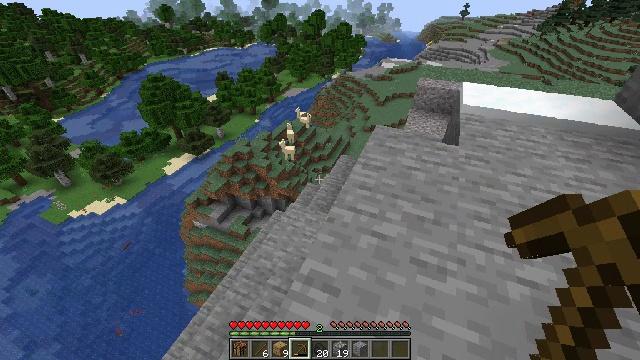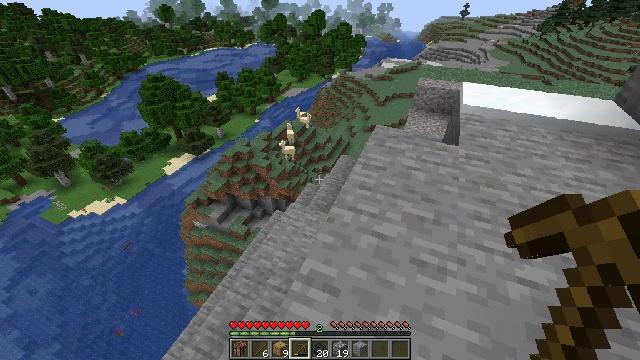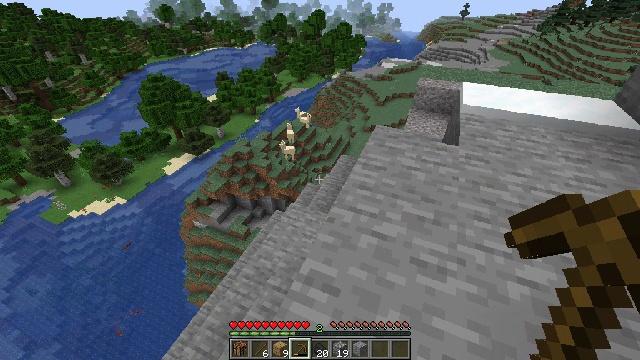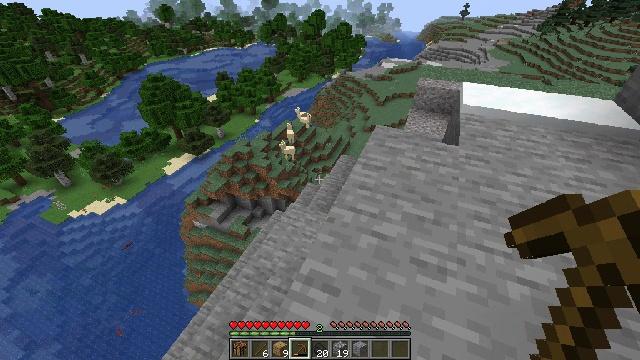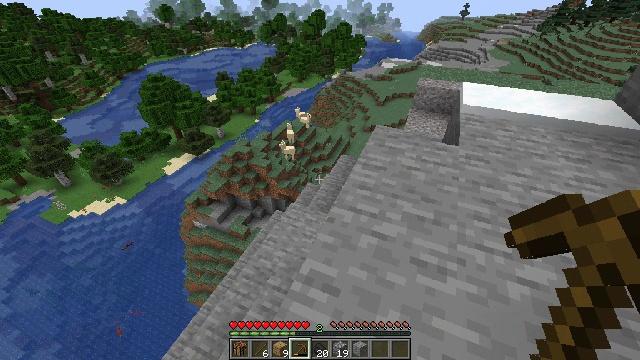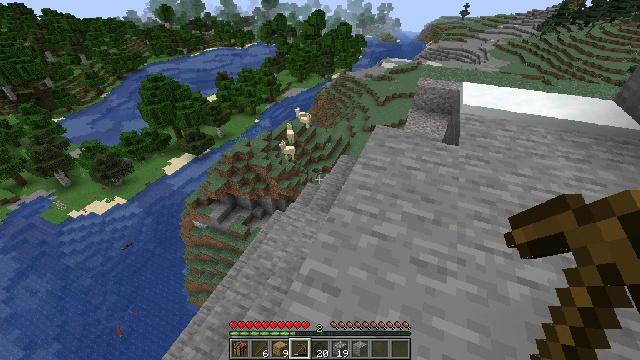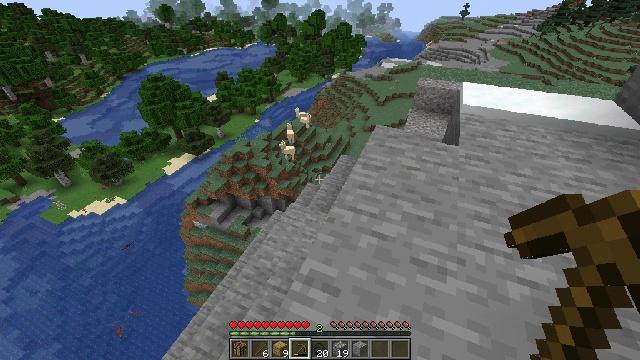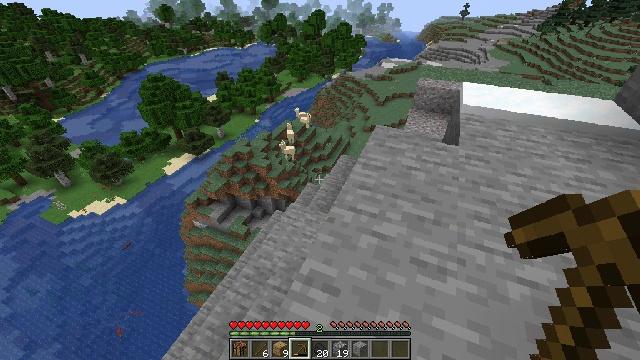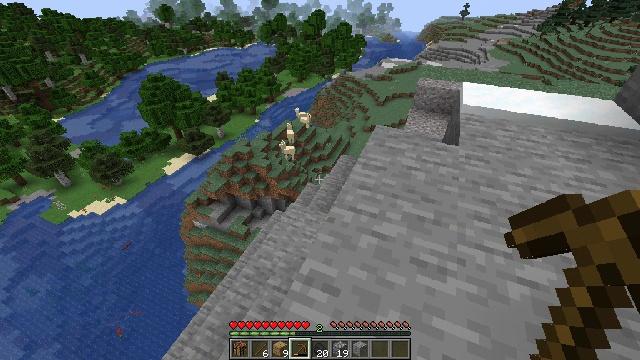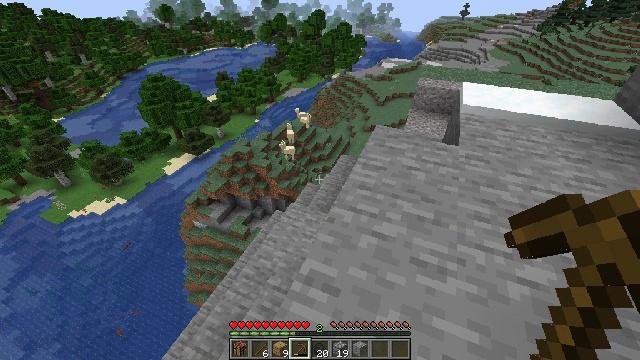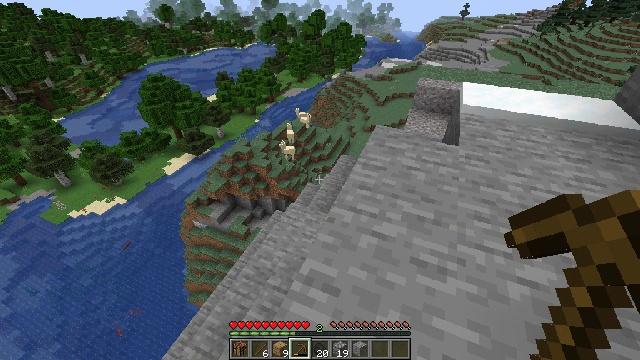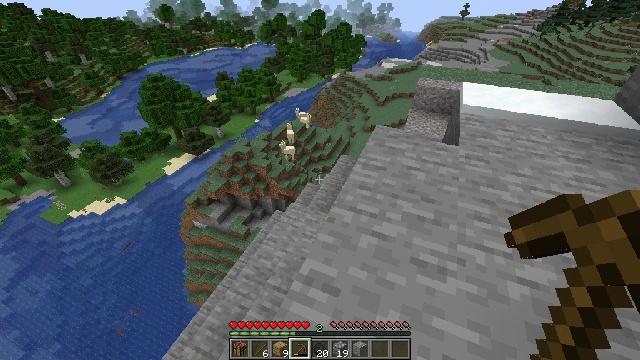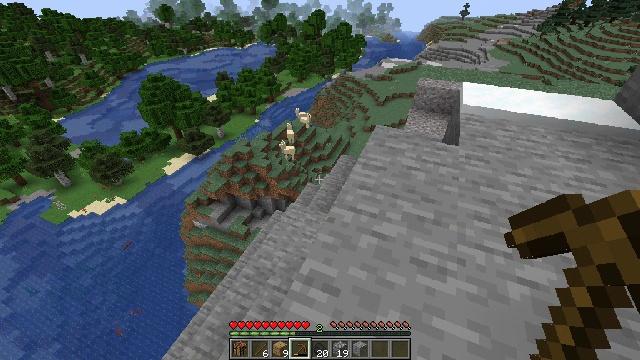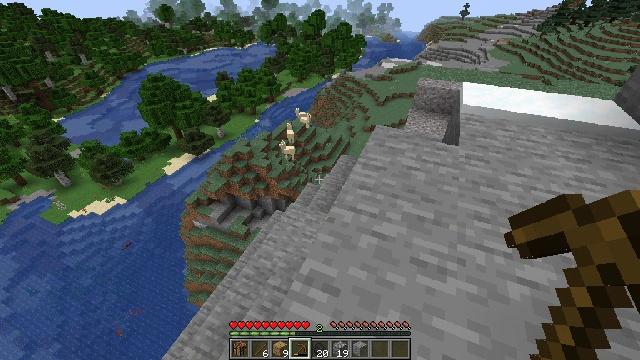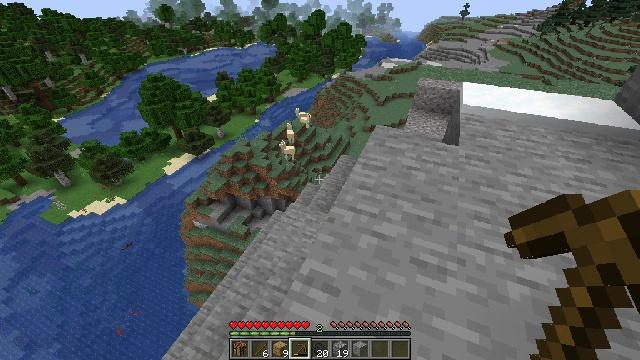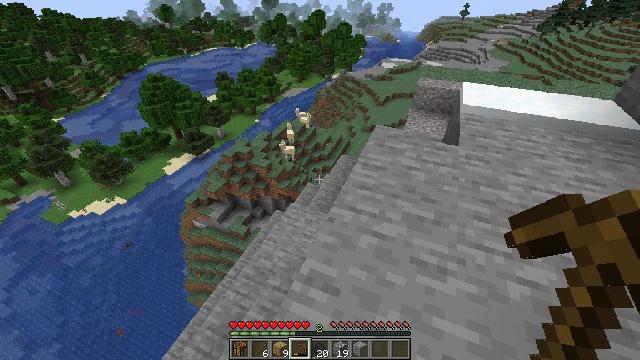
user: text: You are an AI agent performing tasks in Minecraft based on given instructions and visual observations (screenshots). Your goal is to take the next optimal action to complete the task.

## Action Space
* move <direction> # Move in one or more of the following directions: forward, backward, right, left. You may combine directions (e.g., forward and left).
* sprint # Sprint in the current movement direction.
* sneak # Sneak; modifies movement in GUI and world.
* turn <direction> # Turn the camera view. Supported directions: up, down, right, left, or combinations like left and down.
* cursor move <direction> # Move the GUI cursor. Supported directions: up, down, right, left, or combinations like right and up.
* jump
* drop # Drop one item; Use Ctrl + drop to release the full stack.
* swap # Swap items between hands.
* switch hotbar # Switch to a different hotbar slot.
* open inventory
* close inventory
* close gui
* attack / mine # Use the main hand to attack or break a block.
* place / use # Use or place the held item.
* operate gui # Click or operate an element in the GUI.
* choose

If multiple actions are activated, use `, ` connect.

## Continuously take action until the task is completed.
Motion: motion action
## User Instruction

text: Mine oak leaves.
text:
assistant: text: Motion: no_op
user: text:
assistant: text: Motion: no_op
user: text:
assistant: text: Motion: no_op
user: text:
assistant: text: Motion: no_op
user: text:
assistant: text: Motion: no_op
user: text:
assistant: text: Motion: no_op
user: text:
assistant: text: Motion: no_op
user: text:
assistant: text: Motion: no_op
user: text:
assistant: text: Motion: no_op
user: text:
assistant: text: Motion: no_op
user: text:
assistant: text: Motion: no_op
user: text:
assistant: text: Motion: no_op
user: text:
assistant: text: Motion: no_op
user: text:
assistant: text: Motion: no_op
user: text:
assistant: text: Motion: no_op
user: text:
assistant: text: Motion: no_op
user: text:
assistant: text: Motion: no_op
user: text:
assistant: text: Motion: turn right
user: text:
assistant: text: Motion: turn right and down
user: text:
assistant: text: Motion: turn right
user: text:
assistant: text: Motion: no_op
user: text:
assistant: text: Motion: no_op
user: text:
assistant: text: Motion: no_op
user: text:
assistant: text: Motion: no_op
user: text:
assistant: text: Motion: no_op
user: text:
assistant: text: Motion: turn up
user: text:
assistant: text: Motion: turn up
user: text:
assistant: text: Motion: turn up
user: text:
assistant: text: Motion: turn up
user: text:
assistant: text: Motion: no_op